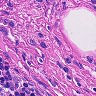
Metastatic tissue present: no